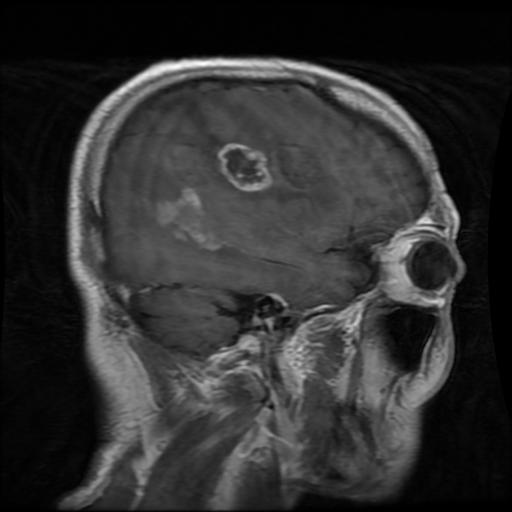
Label: glioma